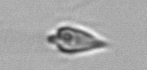
Label: Oxytoxum